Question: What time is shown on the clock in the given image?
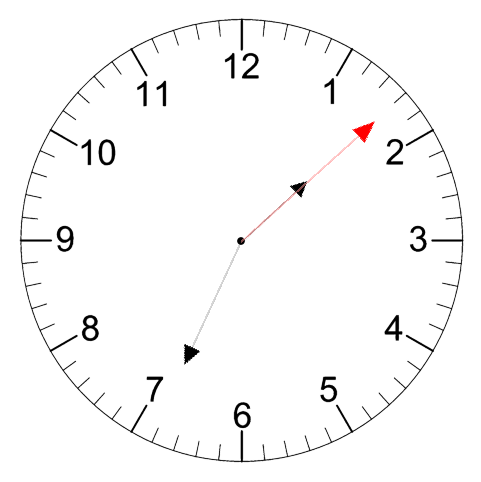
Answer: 01:34:08